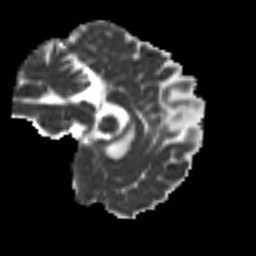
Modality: MD
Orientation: sagittal
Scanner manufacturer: siemens
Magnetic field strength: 3 T
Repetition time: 9.6 s
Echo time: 0.077 s